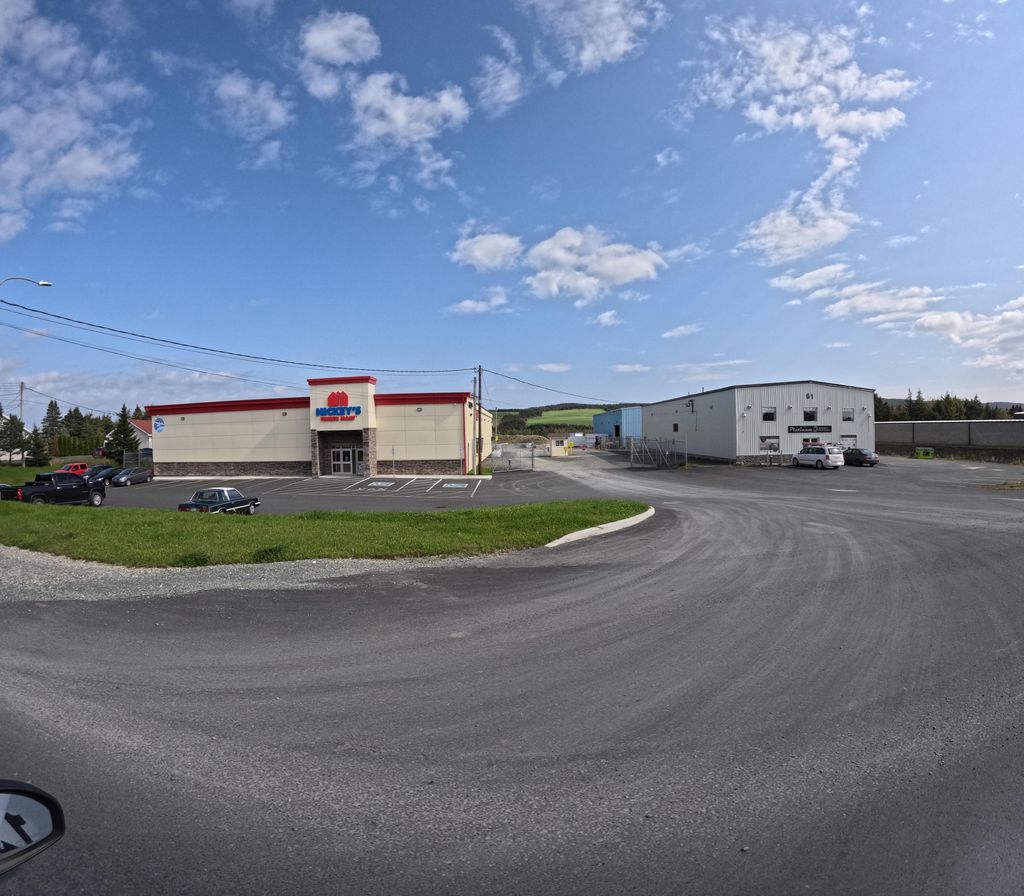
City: st_johns